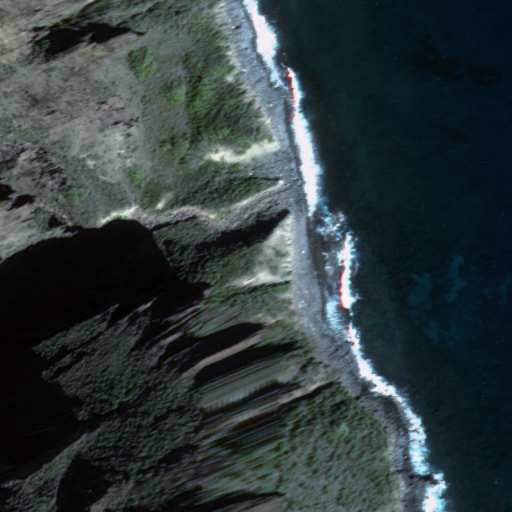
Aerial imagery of valley in Hawaii named Ko‘olaukani Valley containing only unknown